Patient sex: M
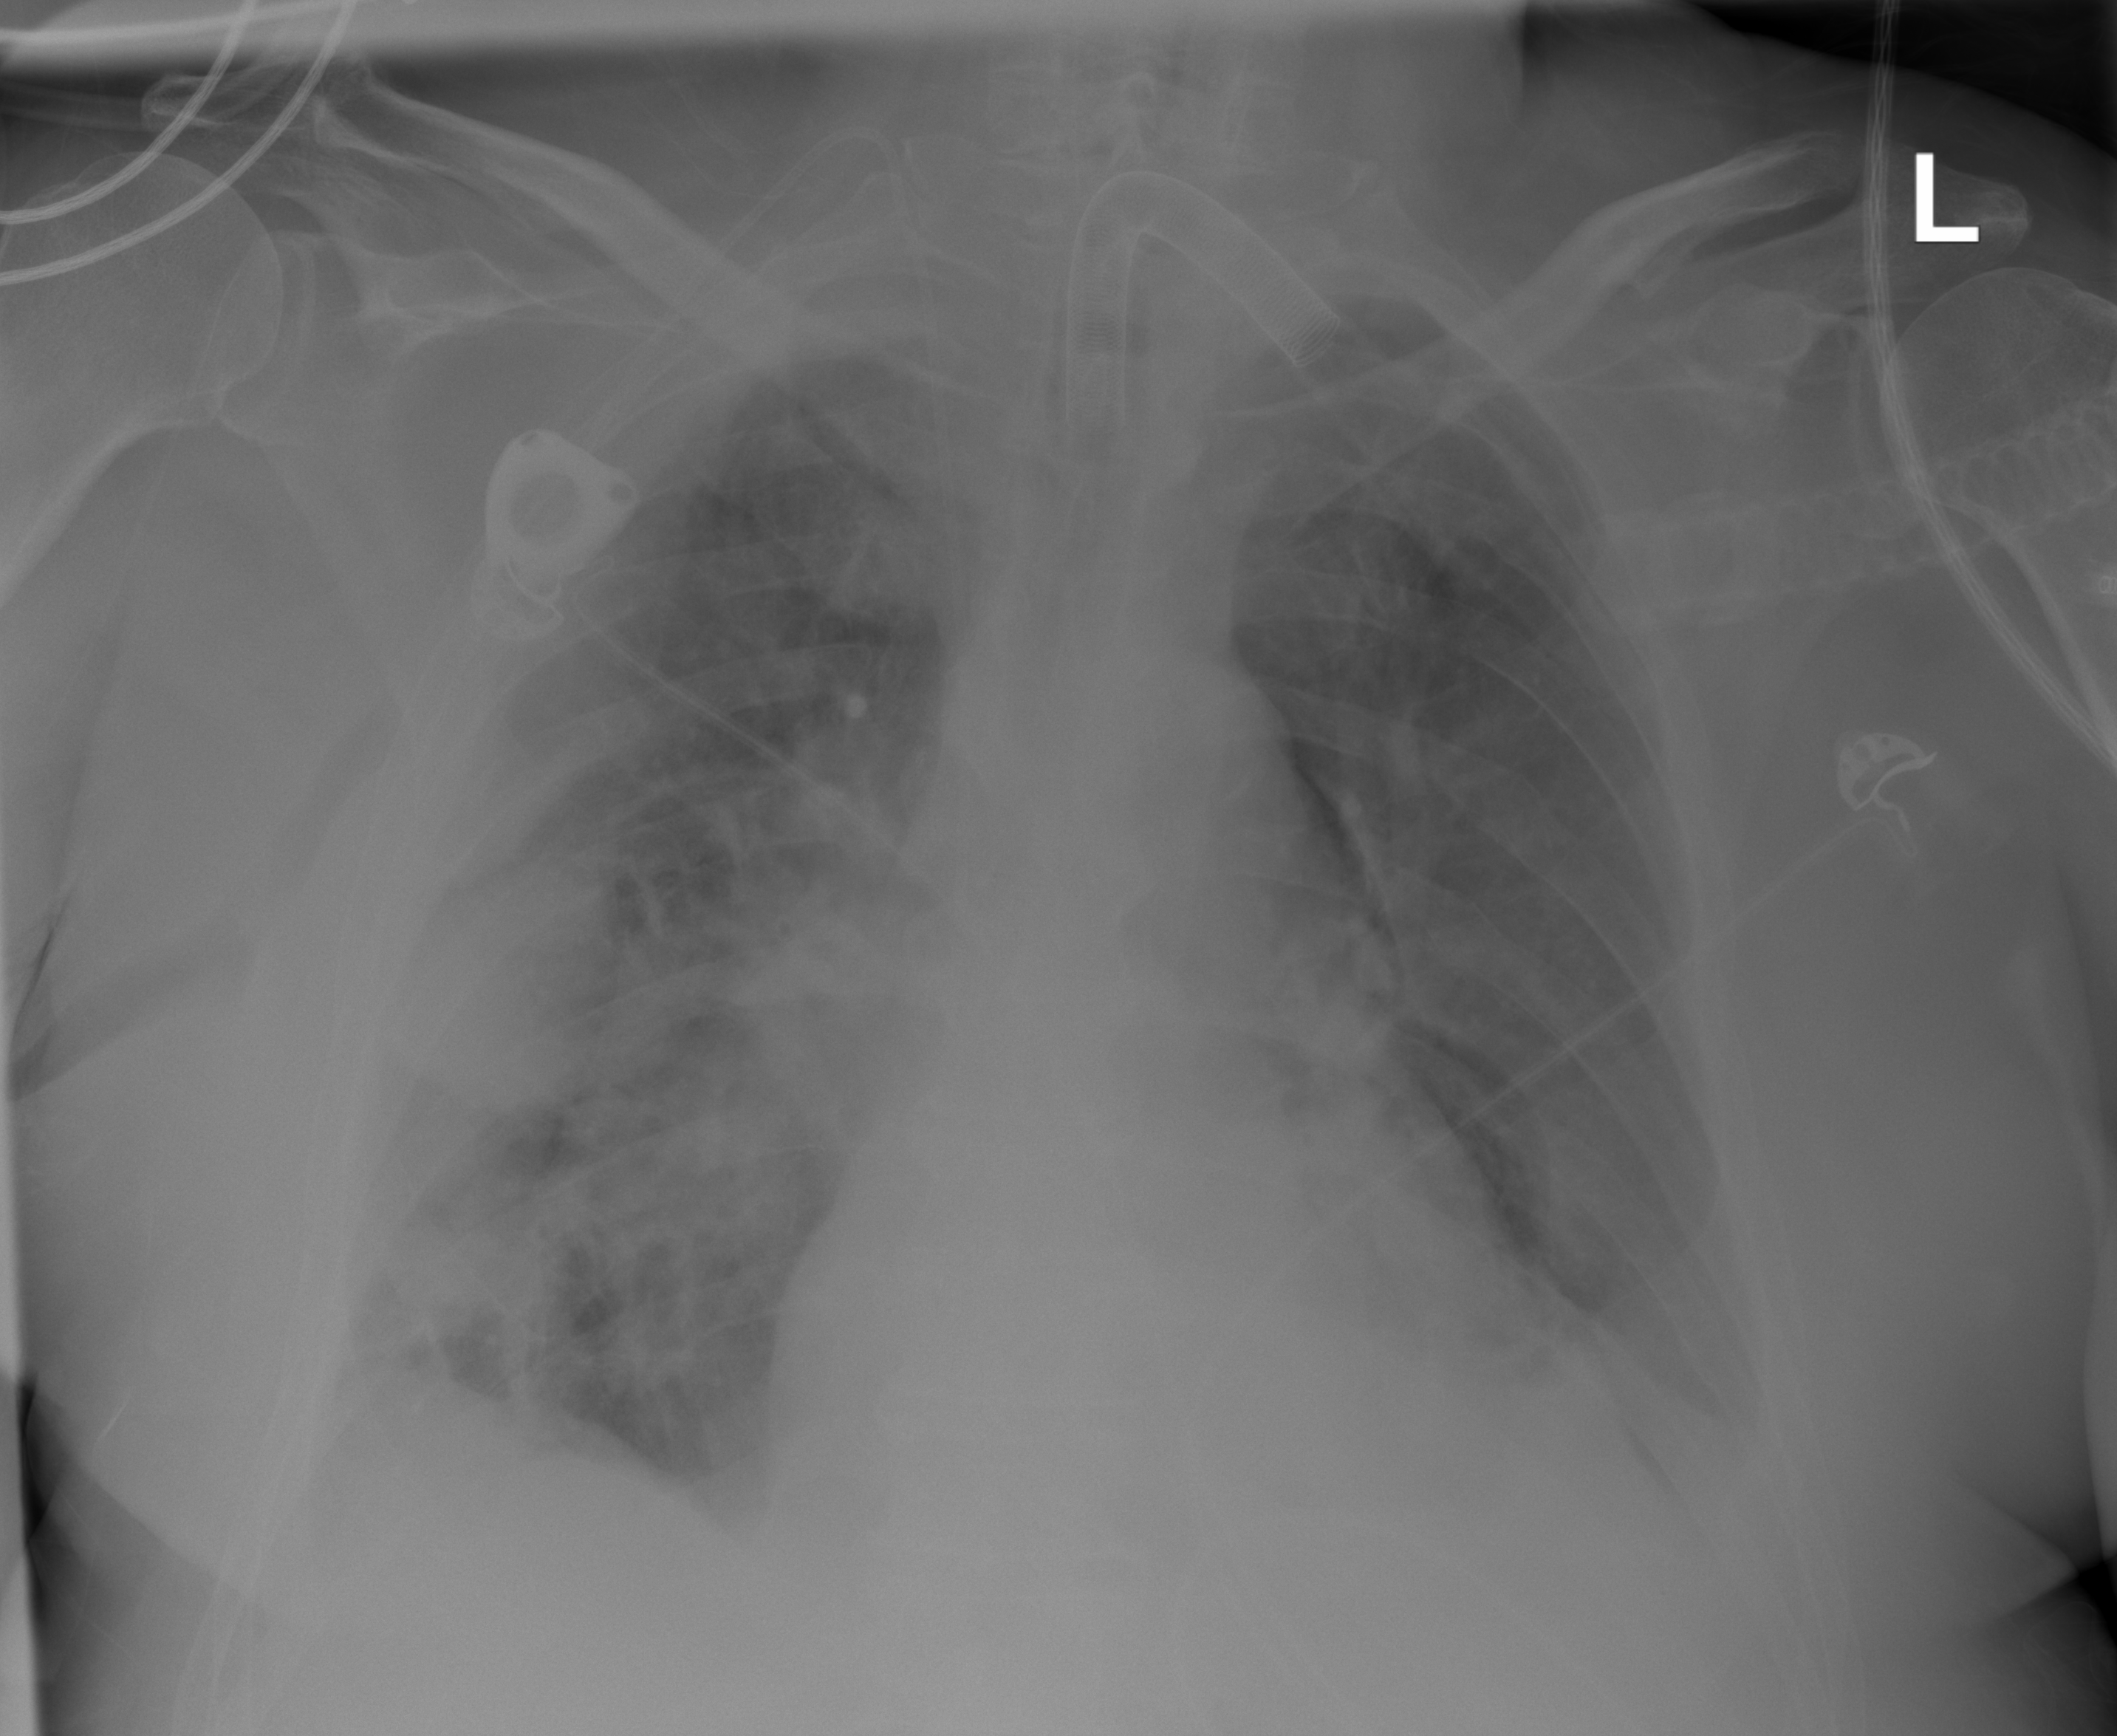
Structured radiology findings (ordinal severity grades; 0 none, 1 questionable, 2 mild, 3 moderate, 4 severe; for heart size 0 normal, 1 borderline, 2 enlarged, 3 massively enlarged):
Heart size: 2
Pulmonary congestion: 0
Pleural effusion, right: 2
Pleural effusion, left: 2
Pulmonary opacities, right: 3
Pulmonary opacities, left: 1
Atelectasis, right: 3
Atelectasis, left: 0